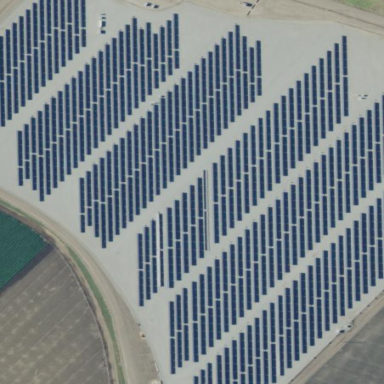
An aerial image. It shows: Solar power plant enclosed by fence. The plant generates electricity using photovoltaic technology.